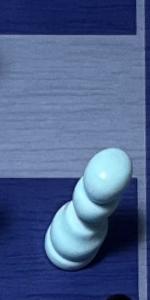
Label: Pawn_White